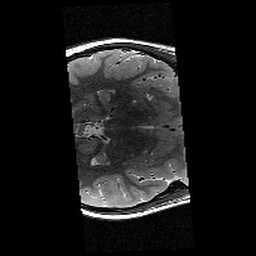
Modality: T2w
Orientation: axial
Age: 12
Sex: female
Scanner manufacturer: siemens
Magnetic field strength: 3 T
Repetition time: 9.23 s
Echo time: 0.067 s